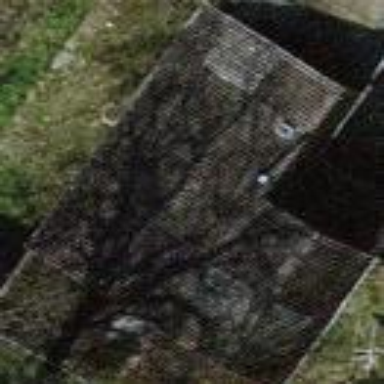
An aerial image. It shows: Simple house.